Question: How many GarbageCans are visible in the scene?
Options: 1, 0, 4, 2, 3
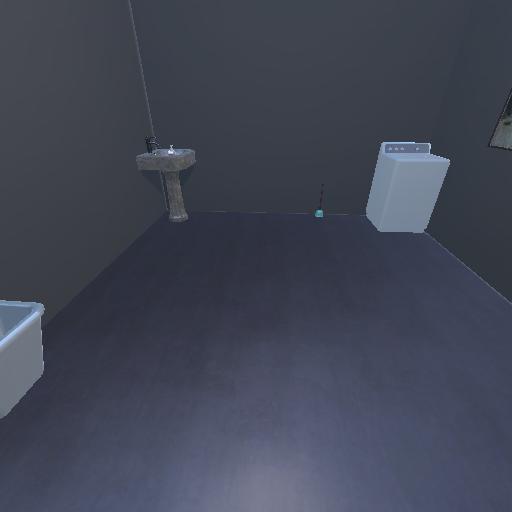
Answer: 1